Question: I'm trying to learn some python and I've tried to plot some data. I was able to do it, sure, but to achieve the look I wanted I add to write way too much code. And I guess there is a way to do it in a much simpler way.

What I'm trying to is
1. Set the same x-axis limit for all subplots
2. Remove the plot box and leave only the x-axis
To achieve this I had to write all this
'''
fig, axes = plt.subplots(nrows=2, ncols=2, figsize=(10,10))
axes[0, 0].plot(data1['Hz'], data1['int_n'])
axes[0, 1].plot(data2['Hz'], data2['int_n'])
axes[1, 0].plot(data3['Hz'], data3['int_n'])
axes[1, 1].plot(data4['Hz'], data4['int_n'])
axes[0, 0].set_xlim(100, 20)
axes[0, 1].set_xlim(100, 20)
axes[1, 0].set_xlim(100, 20)
axes[1, 1].set_xlim(100, 20)
axes[0, 0].set_title('Sample 1')
axes[0, 1].set_title('Sample 2')
axes[1, 0].set_xlabel('Hz')
axes[1, 1].set_xlabel('Hz')
axes[0, 0].set_ylabel('Experiment 1')
axes[1, 0].set_ylabel('Experiment 2')
axes[0, 0].get_yaxis().set_ticks([])
axes[0, 1].get_yaxis().set_ticks([])
axes[1, 0].get_yaxis().set_ticks([])
axes[1, 1].get_yaxis().set_ticks([])
axes[0, 0].spines['right'].set_visible(False)
axes[0, 0].spines['top'].set_visible(False)
axes[0, 0].spines['left'].set_visible(False)
axes[0, 1].spines['right'].set_visible(False)
axes[0, 1].spines['top'].set_visible(False)
axes[0, 1].spines['left'].set_visible(False)
axes[1, 0].spines['right'].set_visible(False)
axes[1, 0].spines['top'].set_visible(False)
axes[1, 0].spines['left'].set_visible(False)
axes[1, 1].spines['right'].set_visible(False)
axes[1, 1].spines['top'].set_visible(False)
axes[1, 1].spines['left'].set_visible(False)
fig.tight_layout()
'''
I guess there is an easy way to do it with less text, but I'm not aware of how to do it
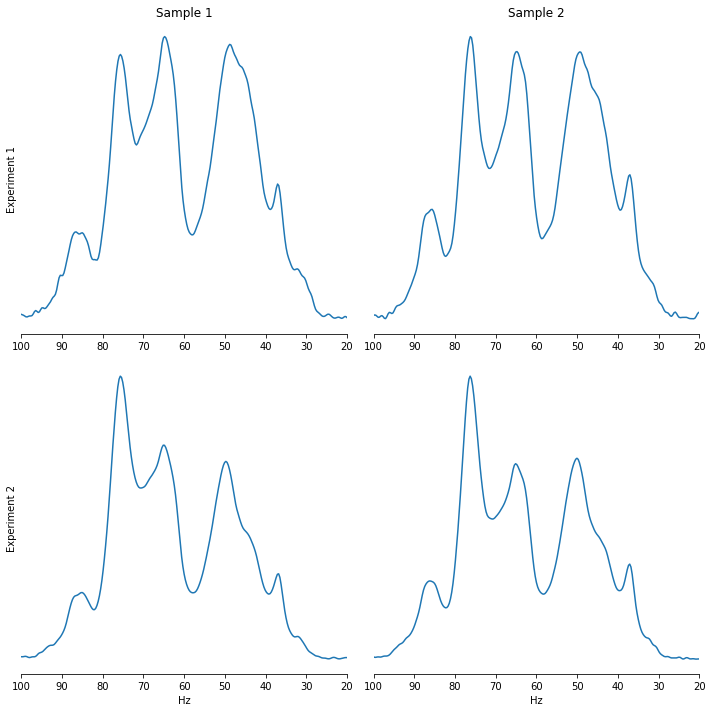
Answer: You can use a for loop over a flattened instance of 'axes'. To make things a little easier, you can also use 'zip' and iterate over your 'data' instances at the same time. For example:
'''
fig, axes = plt.subplots(nrows=2, ncols=2, figsize=(10,10))
for ax, data in zip(axes.flat, (data1, data2, data3, data4)):
# Do these to all axes instances
ax.plot(data['Hz'], data['int_n'])
ax.set_xlim(100, 20)
ax.get_yaxis().set_ticks([])
# loop over the spines we want to turn off
for spine in ['right', 'top', 'left']:
ax.spines[spine].set_visible(False)
# These things only apply to one or two axes, so are outside the loop
axes[0, 0].set_title('Sample 1')
axes[0, 1].set_title('Sample 2')
axes[1, 0].set_xlabel('Hz')
axes[1, 1].set_xlabel('Hz')
axes[0, 0].set_ylabel('Experiment 1')
axes[1, 0].set_ylabel('Experiment 2')
fig.tight_layout()
'''